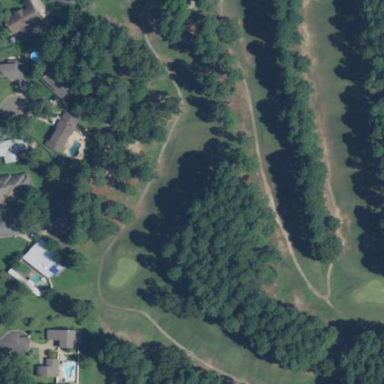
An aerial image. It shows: Scenic golf fairway.